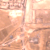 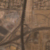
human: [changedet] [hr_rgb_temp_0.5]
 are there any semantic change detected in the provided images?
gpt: The area nearby the big road crossing was urbanized.